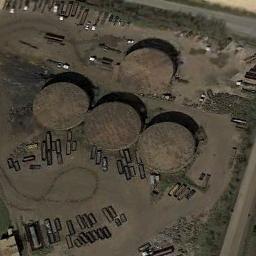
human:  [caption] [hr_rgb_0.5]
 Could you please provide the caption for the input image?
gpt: There are many cars beside the storage tanks .

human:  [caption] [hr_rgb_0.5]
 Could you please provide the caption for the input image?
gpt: There is a green pool beside the storage tanks .

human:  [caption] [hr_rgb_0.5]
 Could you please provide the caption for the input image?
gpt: There are four black storage tanks on the bare land .

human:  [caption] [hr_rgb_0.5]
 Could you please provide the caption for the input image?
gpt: In the factory there are many neatly arranged storage tanks of different sizes and many pipelines and many cars .

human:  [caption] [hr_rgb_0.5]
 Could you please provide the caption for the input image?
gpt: There are four brown storage tanks and many containers .